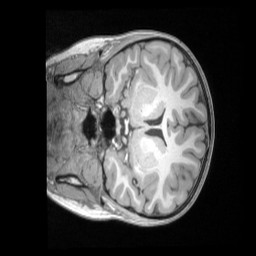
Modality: T1w
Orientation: coronal
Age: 10
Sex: male
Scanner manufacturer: siemens
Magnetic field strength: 3 T
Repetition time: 2.53 s
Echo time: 0.00164 s